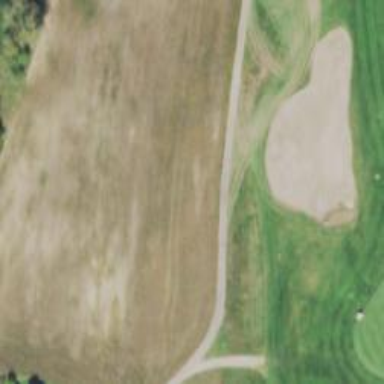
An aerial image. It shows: Footway that doubles as golf path.